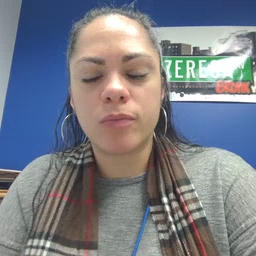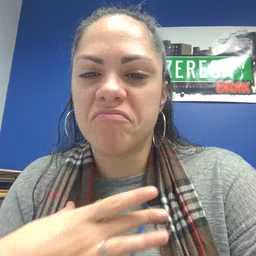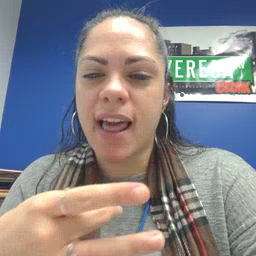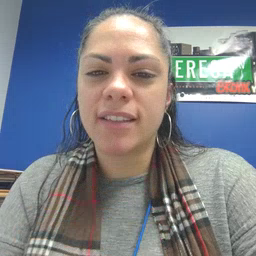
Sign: like